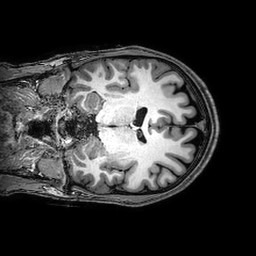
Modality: T1w
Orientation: coronal
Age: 25
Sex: male
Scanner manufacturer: philips
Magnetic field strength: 3 T
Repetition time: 0.008387 s
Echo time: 0.00388 s